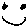
Label: smiley face